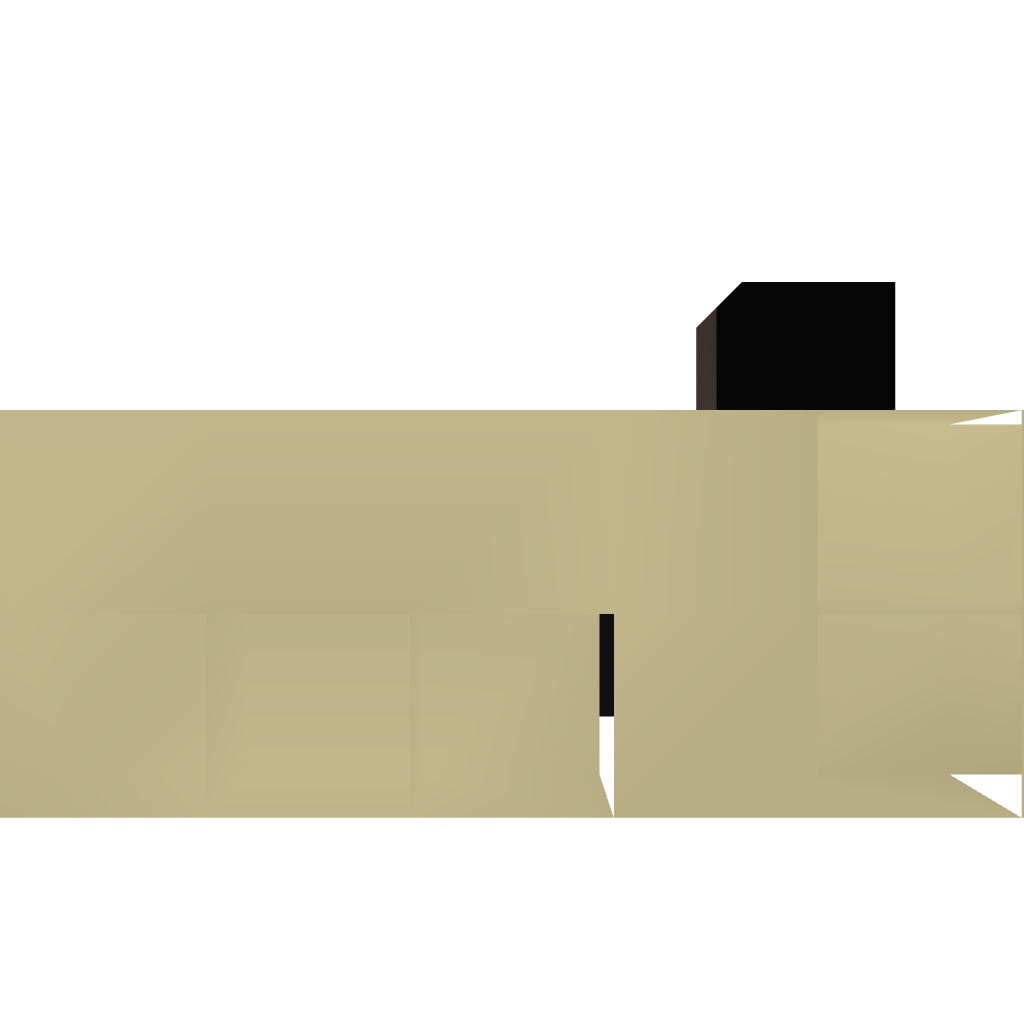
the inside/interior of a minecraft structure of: Never Night Cube